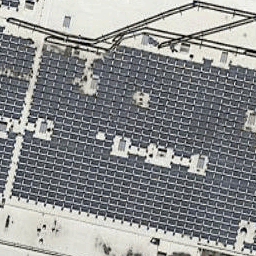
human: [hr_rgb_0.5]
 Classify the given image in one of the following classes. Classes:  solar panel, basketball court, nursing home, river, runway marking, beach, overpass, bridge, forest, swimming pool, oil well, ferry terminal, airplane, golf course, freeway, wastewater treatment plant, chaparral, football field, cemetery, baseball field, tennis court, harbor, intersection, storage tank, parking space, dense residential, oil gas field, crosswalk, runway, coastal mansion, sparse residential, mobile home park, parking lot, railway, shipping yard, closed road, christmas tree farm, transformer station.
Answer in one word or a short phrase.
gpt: solar panel